Aerial crown-view tile of a tropical tree (Barro Colorado Island, Panama), acquired 20250512:
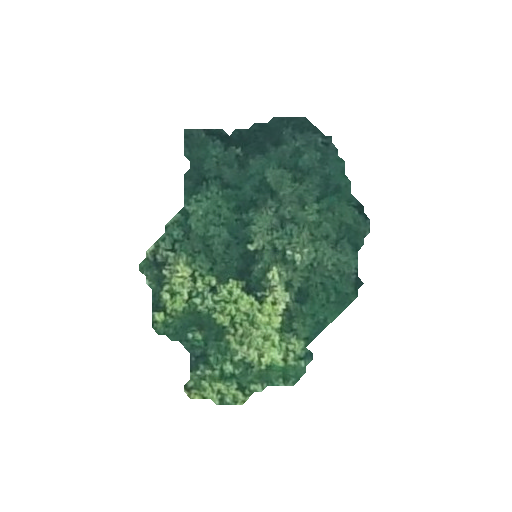
Species: Trichilia tuberculata
GBIF accepted scientific name: Trichilia tuberculata
Crown area: 65.871 m²